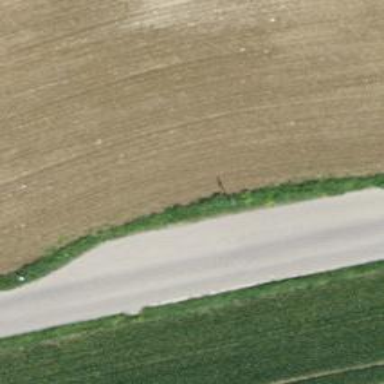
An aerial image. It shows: Passing place on the road.